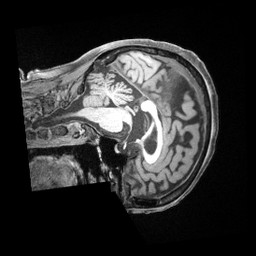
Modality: T1w
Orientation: sagittal
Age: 70
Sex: female
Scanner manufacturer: siemens
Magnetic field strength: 3 T
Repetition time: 2.5 s
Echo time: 0.00222 s